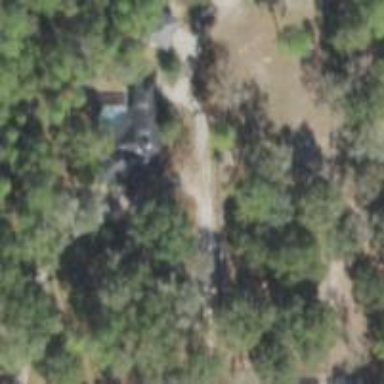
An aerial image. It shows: Driveway.